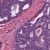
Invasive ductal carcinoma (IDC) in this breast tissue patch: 0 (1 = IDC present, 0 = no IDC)